Field crop: maize
Growth stage: 2
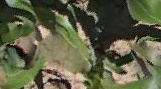
Species: maize